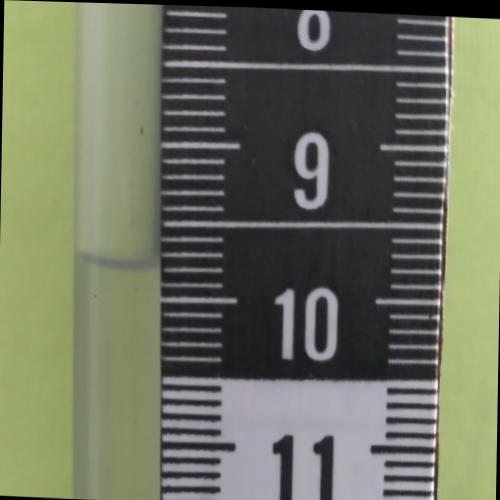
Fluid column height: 9.8 cm